Question: I've never really handled an android device before. I've read most of the discussion on here :
<URL>
From what I gather if I'm using a Holo theme and that my target is at least API level 11 I should have an action bar within my app.
How exactly do I open it up with the keyboard? My emulator has a custom size(8" tablet) and I don't know how to see the action bar :

As you see on the screen I have no idea where this bar is supposed to be at.
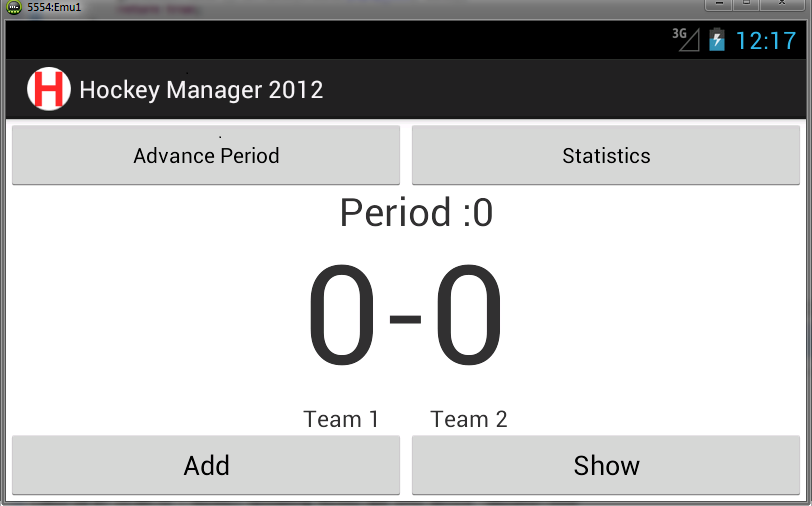
Answer: Its that bar at the top with the app title in it!